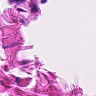
Metastatic tissue present: no